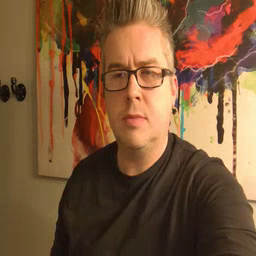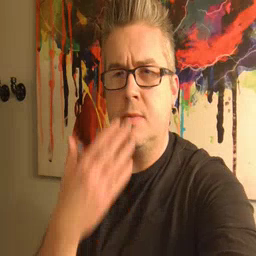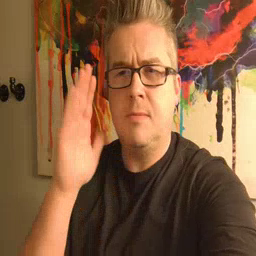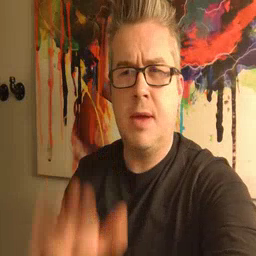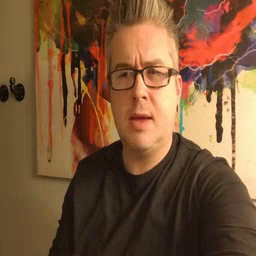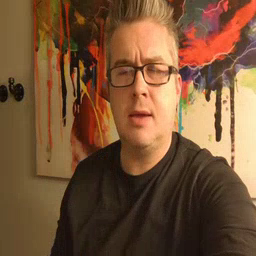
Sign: bad